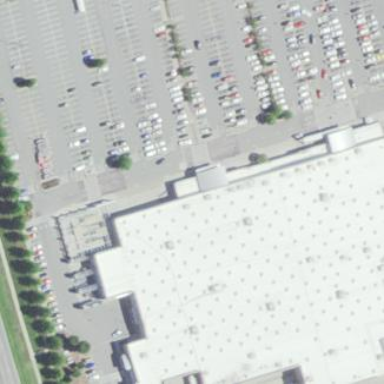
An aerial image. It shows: Building that houses supermarket.